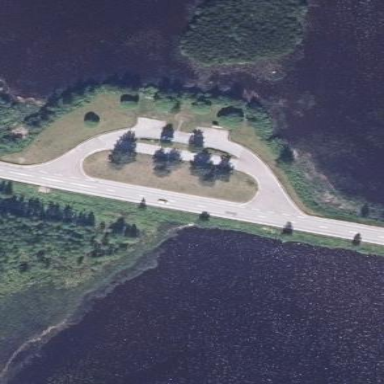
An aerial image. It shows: Rest area on the road.